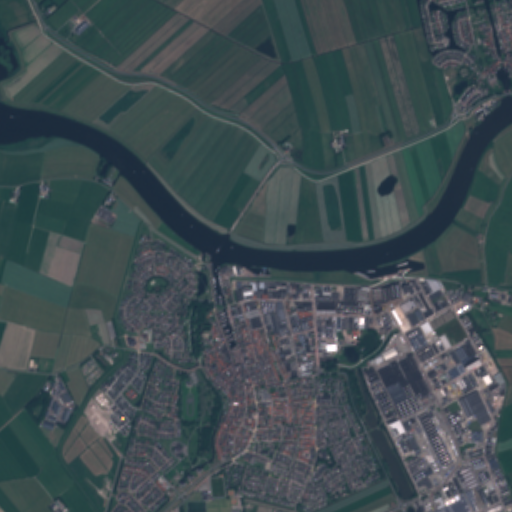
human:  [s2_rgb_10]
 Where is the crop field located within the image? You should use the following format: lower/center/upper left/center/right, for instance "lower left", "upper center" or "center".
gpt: The crop field is located in the lower left of the image.
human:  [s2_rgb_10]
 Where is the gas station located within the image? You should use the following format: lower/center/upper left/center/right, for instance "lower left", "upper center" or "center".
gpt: The gas station is located in the lower center of the image.
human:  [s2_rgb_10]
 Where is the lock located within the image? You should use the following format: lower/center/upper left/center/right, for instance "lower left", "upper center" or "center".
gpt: The lock is located in the upper right of the image.
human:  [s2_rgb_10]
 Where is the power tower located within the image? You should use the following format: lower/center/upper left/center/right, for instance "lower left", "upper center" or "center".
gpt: The power tower is located in the upper right of the image.
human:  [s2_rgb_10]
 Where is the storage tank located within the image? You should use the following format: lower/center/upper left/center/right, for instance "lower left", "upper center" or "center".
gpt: The storage tank is located in the upper right of the image.
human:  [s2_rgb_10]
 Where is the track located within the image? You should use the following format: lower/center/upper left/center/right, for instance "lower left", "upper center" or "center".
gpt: There is no track in the image.